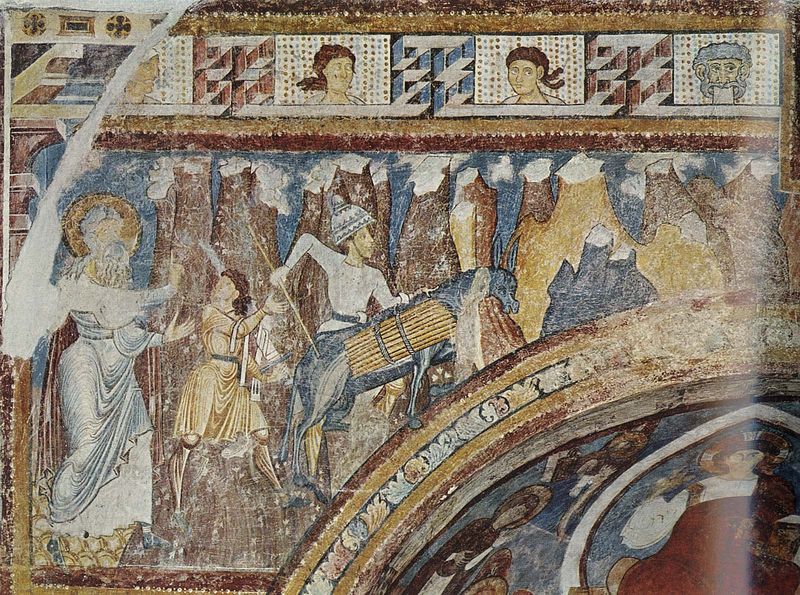
Titel: San Jacopo in Grissiano
Standort: Meran (EU - I - Südtirol)
Schlagwörter: berg, blau, felsen, gott, kopf, mann, menschen, ocker, braun, frau, schwarz, weiss, rot, schnee, ornament, bart, stein, kirche, gewand, gotik, esel, pferd, bogen, stab, bergspitzen, gebirge, figuren, rundbogen, detail, wandgemälde, wandmalerei, junge, antike, soldat, helm, ritter, zwickel, fries, schein, heiligenschein, toga, heiliger, schneebedeckt, heilige, fresko, auszug, klassik, wanderung, aufstieg, lastesel, frühchristlich, antreiben, lastenesel, g, lb, byzanthinisch